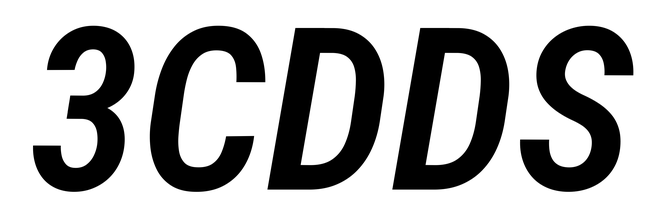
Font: Roboto-Italic_Condensed_SemiBold_Italic